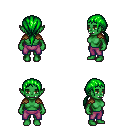
a pixel art fantasy rpg character, female body template, orc, green skin, leather shoulder armor, magenta pants, green ponytail hairstyle, four views (front, back, left, right), 2x2 character sprite sheet, small pixel art, hard edges, no anti-aliasing